Aerial crown-view tile of a tropical tree (Barro Colorado Island, Panama), acquired 20240813:
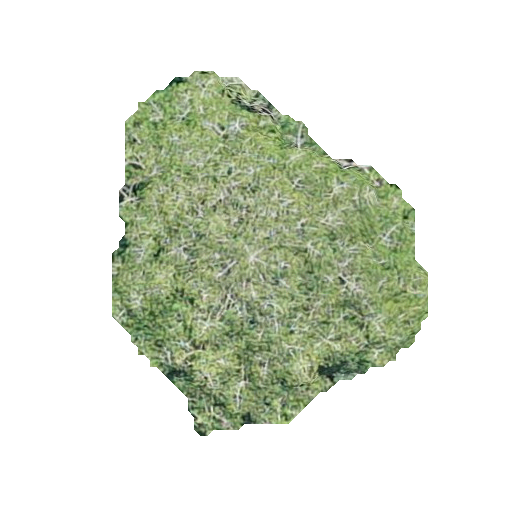
Species: Virola surinamensis
GBIF accepted scientific name: Virola surinamensis
Crown area: 120.498 m²